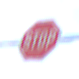
Verkehrszeichen: Stop
Umgebung: Outdoor, Urban
Tageszeit: MorningAfternoon
Wetter: Overcast
Licht: Natural
Jahreszeit: NotSpecified
Kontrast: LowContrast